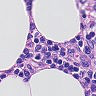
Metastatic tissue present: no